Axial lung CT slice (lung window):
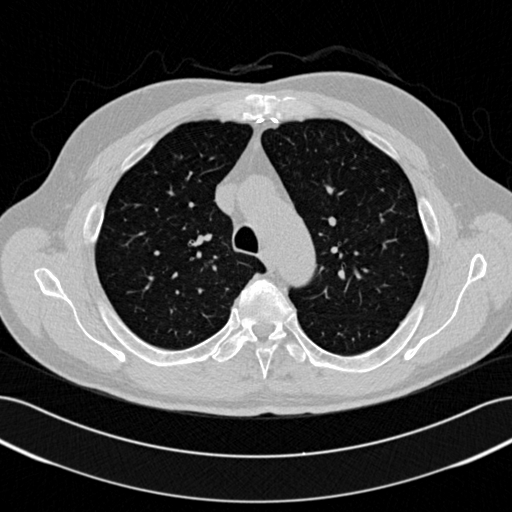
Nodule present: no